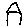
Label: house